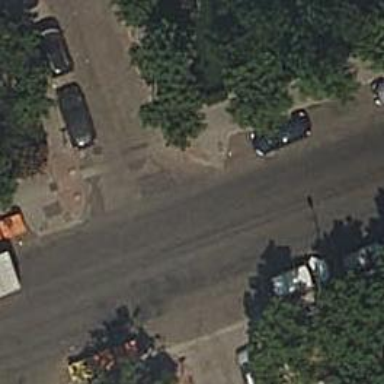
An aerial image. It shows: Alley classified as service road.